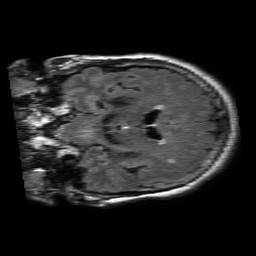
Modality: FLAIR
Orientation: coronal
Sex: female
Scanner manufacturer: philips
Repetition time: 11 s
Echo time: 0.125 s